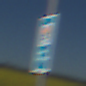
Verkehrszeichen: Wasserschutzgebiet
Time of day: MorningAfternoon
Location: Outdoor (RoadRail)
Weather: Clear
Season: NotSpecified
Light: Natural